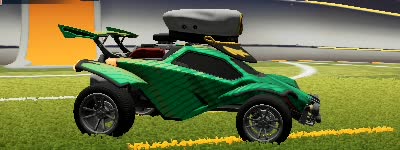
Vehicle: octane